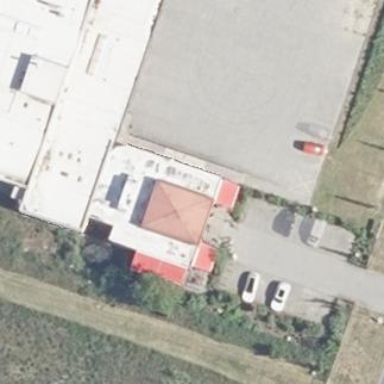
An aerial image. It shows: Bakery.